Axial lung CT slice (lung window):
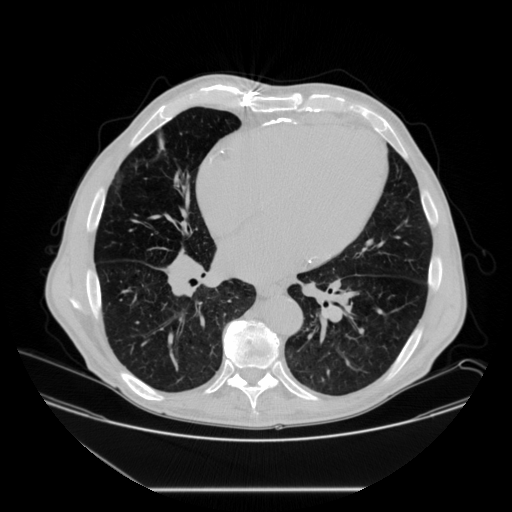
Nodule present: no